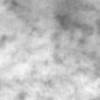
Label: no_change